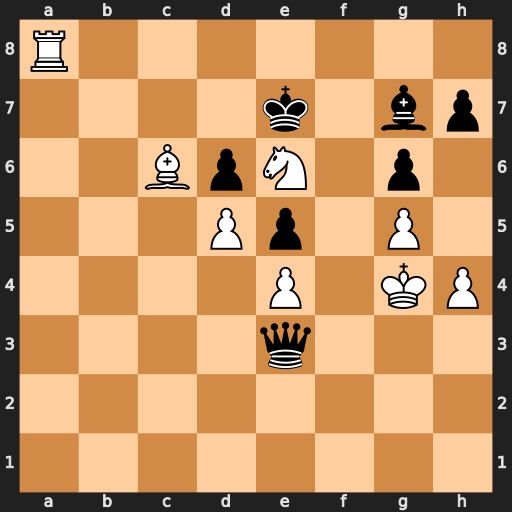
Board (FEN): R7/4k1bp/2BpN1p1/3Pp1P1/4P1KP/4q3/8/8
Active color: w
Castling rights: -
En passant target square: -
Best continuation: Re8+ Kf7 Nd8#